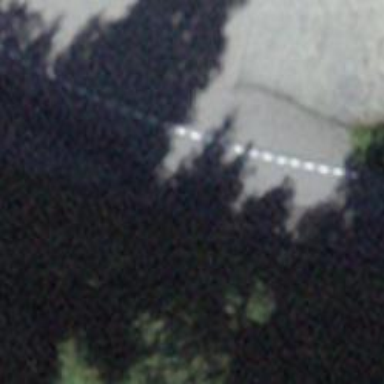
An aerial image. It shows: Asphalt footway with unmarked crossing.